Field crop: maize
Growth stage: 2
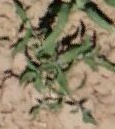
Species: atriplex